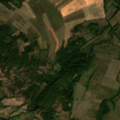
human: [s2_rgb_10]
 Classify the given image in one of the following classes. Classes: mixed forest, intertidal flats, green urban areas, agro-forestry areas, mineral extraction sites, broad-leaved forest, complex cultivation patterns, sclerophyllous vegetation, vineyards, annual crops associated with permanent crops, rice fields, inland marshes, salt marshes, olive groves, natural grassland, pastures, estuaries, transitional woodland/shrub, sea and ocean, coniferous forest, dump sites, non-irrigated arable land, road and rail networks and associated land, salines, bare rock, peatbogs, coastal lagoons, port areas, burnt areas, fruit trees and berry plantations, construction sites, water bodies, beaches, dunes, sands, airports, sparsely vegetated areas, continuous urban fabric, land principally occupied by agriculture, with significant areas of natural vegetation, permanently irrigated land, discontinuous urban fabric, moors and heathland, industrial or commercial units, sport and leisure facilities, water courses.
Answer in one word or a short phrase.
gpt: non-irrigated arable land, pastures, complex cultivation patterns, land principally occupied by agriculture, with significant areas of natural vegetation, broad-leaved forest, transitional woodland/shrub